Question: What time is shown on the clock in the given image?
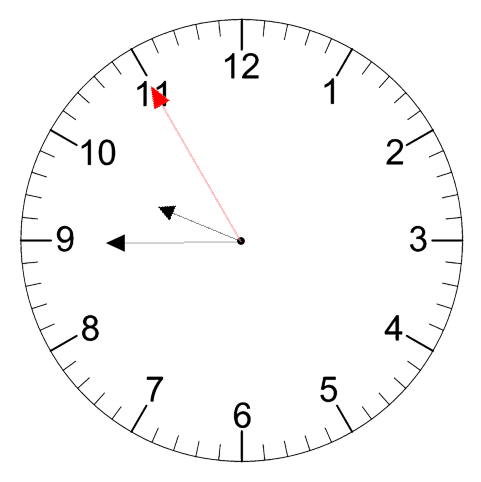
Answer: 09:44:55